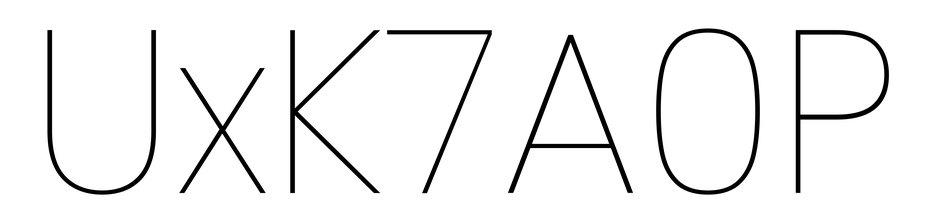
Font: Poppins-Thin